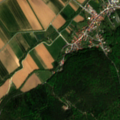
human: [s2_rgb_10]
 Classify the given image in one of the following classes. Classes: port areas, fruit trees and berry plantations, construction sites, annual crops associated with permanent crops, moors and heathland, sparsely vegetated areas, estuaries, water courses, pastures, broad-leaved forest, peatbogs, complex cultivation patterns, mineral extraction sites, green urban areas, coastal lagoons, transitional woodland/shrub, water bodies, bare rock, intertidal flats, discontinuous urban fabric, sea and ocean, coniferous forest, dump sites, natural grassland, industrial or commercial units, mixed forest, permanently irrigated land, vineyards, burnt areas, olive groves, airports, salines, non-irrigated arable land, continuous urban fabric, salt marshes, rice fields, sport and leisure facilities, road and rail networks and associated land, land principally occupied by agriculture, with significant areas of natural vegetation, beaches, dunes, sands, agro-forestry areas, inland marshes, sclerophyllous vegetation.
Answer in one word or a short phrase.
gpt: discontinuous urban fabric, non-irrigated arable land, broad-leaved forest, mixed forest